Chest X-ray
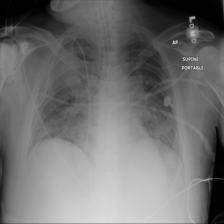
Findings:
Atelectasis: negative
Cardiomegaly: negative
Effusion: negative
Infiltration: negative
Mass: negative
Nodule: negative
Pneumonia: negative
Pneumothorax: negative
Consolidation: negative
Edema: negative
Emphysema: negative
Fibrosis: negative
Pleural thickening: negative
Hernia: negative